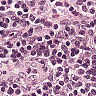
Metastatic tissue present: no